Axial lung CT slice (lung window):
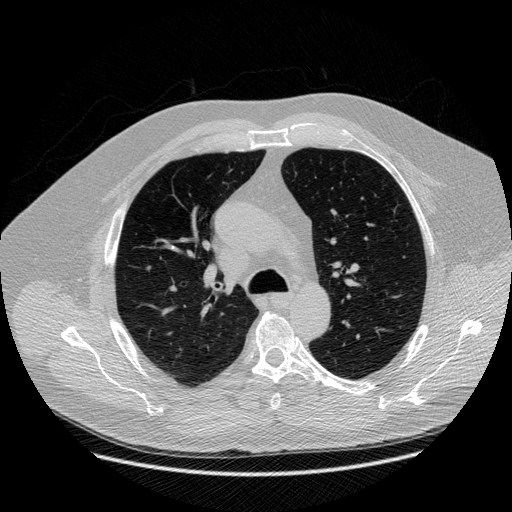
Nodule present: no